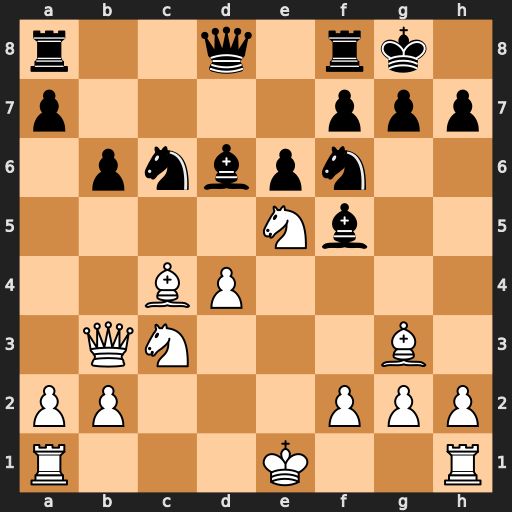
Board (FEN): r2q1rk1/p4ppp/1pnbpn2/4Nb2/2BP4/1QN3B1/PP3PPP/R3K2R
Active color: w
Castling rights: KQ
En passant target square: -
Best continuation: Nxc6